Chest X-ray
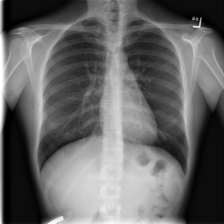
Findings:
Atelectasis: negative
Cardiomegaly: negative
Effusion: negative
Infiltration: negative
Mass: negative
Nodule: negative
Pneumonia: negative
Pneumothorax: negative
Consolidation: negative
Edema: negative
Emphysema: negative
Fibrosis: negative
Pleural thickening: negative
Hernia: negative